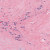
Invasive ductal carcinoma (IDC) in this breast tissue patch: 0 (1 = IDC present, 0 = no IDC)